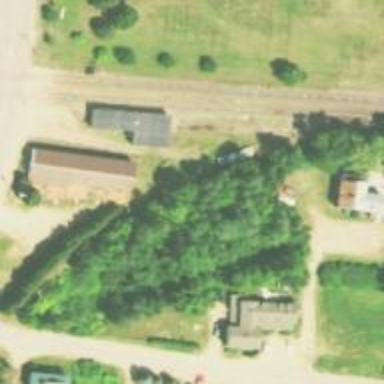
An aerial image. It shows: Abandoned railway.